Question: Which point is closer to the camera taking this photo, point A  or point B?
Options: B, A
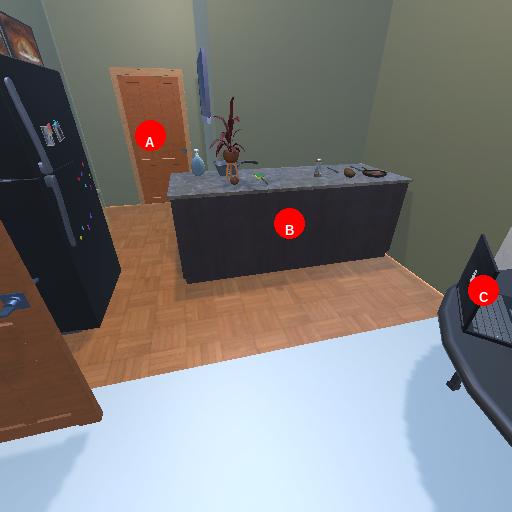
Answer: B